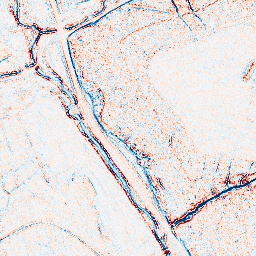
Category: edge_preserving
Decomposition family: bilateral
Decomposition parameters: d: 5
sigma_color: 25
sigma_space: 75
Upsampling method: sinc_hamming
Upsampling parameters: scale: 2
kernel_size: 8
Upsampling scale: 2